Question: following the Python tutorial on Tuts+ and I'm getting a syntax error in my code below:
'''
#!/usr/bin/env python
from bs4 import BeautifulSoup
from urllib import urlopen
html = urlopen('http://www.brainyquote.com/quotes/topics/topic_life.html').read()
soup = BeautifulSoup(html)
for section in soup.findAll('span',{"class":"bqQuoteLink"})
print section
break
'''

The tutorial required me to download and install <URL>, which I did with no errors. The only thing I can think off is that I'm using 4.3 while the tutorial author used 4.1?
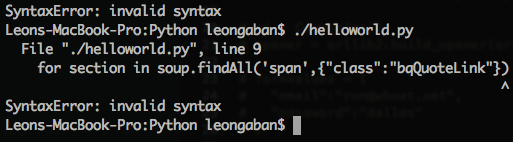
Answer: Try this:
'''
for section in soup.findAll('span', {"class":"bqQuoteLink"}):
'''
... You forgot the ':' at the end of the loop.